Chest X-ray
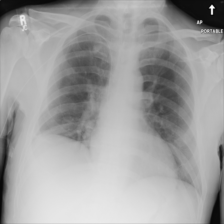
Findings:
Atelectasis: negative
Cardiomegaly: negative
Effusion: negative
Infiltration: negative
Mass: negative
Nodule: negative
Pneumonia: negative
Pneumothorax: negative
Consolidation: negative
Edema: negative
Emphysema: negative
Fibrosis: negative
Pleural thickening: negative
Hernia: negative